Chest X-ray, PA view. Patient: 45 years old, sex M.
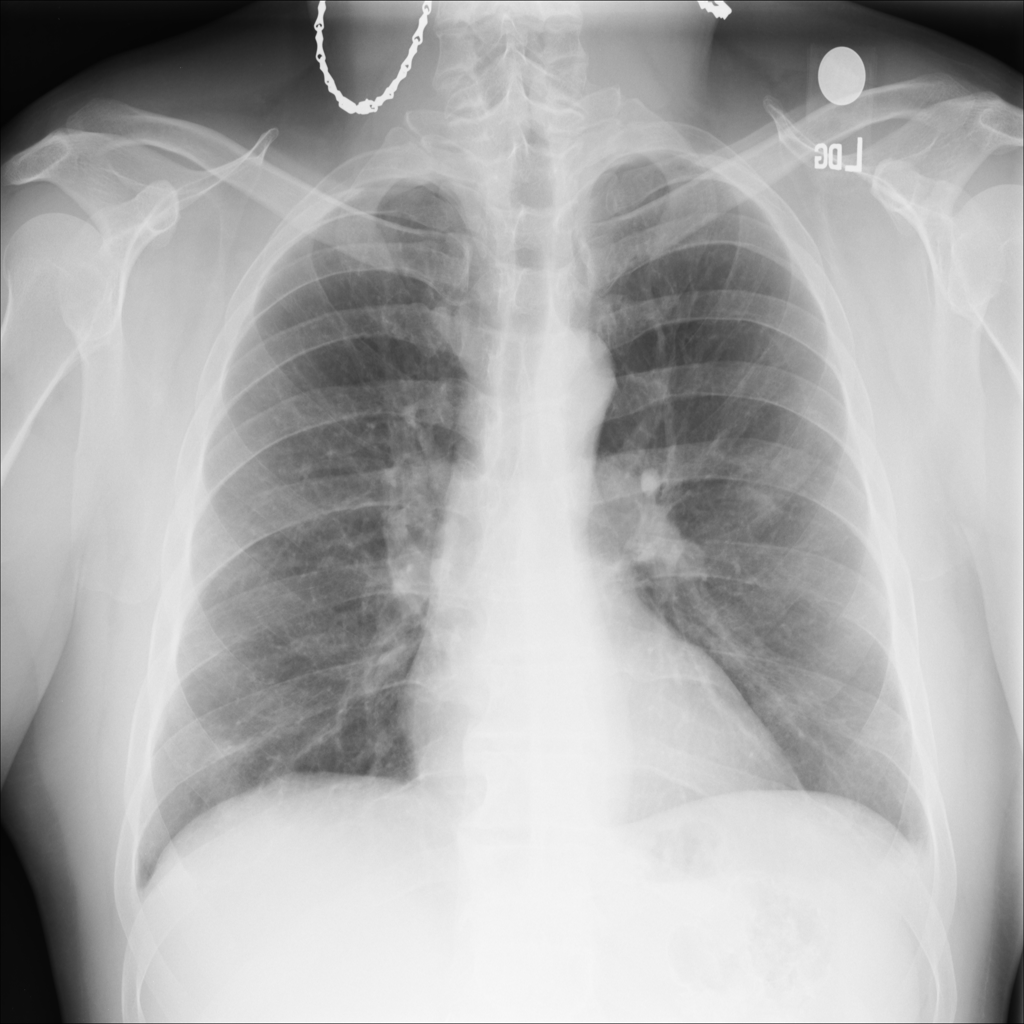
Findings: Effusion